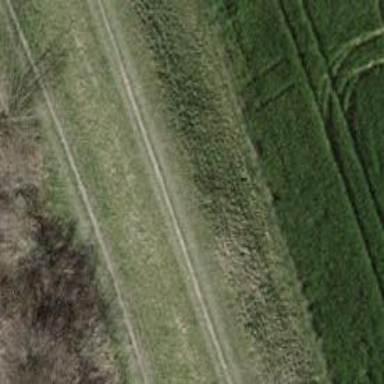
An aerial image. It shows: Gravel track with grade 5 tracktype.